Field crop: maize
Growth stage: 1
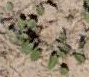
Species: convolvulus